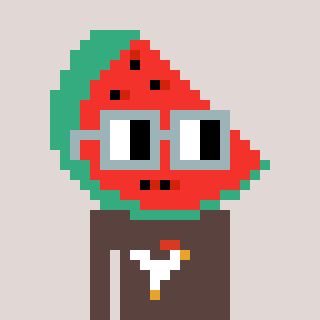
a pixel art character with square dark gray glasses, a watermelon-shaped head and a darkbrown-colored body on a warm background